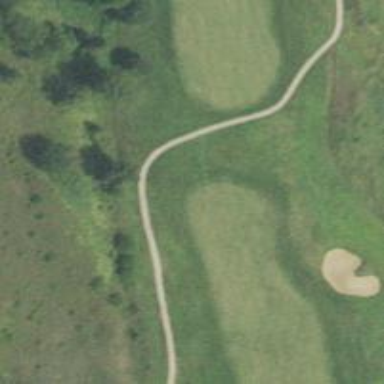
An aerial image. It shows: View of golf hole.